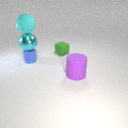
small blue rubber cylinder below large cyan metal sphere